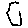
Label: hexagon